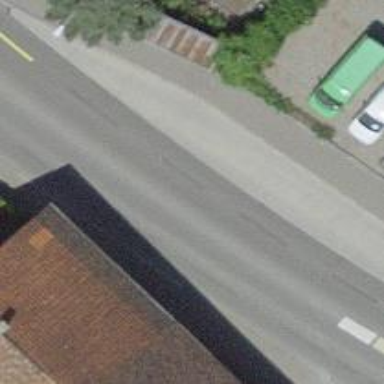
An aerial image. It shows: Bus stop with stop position for public transport.